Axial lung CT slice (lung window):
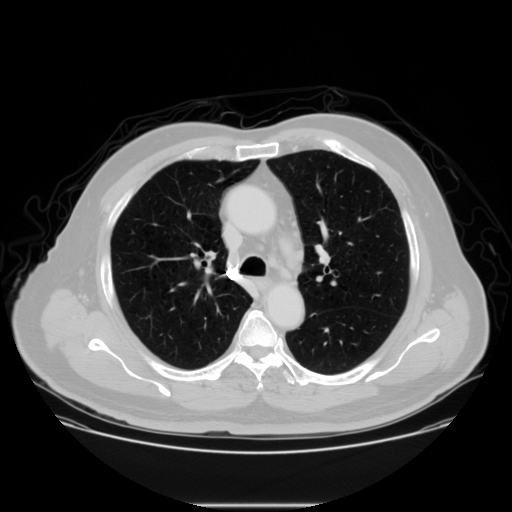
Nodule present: no